Question: I am trying to share a subview as an image. This question combines code from these two questions <URL>.
The view and minimal working example are below. I am trying to share 'SubView', here, the rectangle with the text as an image. The problem is that 'self.uiimage' evaluates to 'nil' whenever I press the button and causes the app to crash.
I that an image can be created because I can add this line of code 'UIImageWriteToSavedPhotosAlbum(self.uiimage!, nil, nil, nil)' in the 'action' of the button and the image gets saved to the photos album.
My best guess is that the 'ActivityViewController' is created when the entire UI is first rendered, at which point 'self.uiimage' would be 'nil'. I suppose I could make 'uiimage' a binding property to 'ActivityViewController', but I would rather not do that since it would complicate creating the activityItems in the parent controller. Any ideas on what I can do to fix this?
'''
import SwiftUI
struct SubView: View {
var body: some View {
VStack{
Text("Hello, world!")
.padding()
Rectangle()
.foregroundColor(.blue)
}
}
}
struct ContentView: View {
@State private var isSharePresented: Bool = false
@State private var rect: CGRect = .zero
@State private var uiimage: UIImage? = nil
var body: some View {
SubView()
.frame(width: 150, height: 150)
.background(RectGetter(rect: $rect))
Button(action: {
self.uiimage = UIApplication.shared.windows[0].rootViewController?.view.asImage(rect: self.rect)
self.isSharePresented = true
}) {
Label("Share", systemImage: "square.and.arrow.up")
}
.sheet(isPresented: $isSharePresented, onDismiss: {
print("Dismiss")
}, content: {
ActivityViewController(activityItems: [self.uiimage!])
})
}
}
struct ActivityViewController: UIViewControllerRepresentable {
var activityItems: [Any]
var applicationActivities: [UIActivity]? = nil
@Environment(\.presentationMode) var presentationMode
func makeUIViewController(context: UIViewControllerRepresentableContext<ActivityViewController>) -> UIActivityViewController {
let controller = UIActivityViewController(activityItems: activityItems, applicationActivities: applicationActivities)
controller.completionWithItemsHandler = { (activityType, completed, returnedItems, error) in
self.presentationMode.wrappedValue.dismiss()
}
return controller
}
func updateUIViewController(_ uiViewController: UIActivityViewController, context: UIViewControllerRepresentableContext<ActivityViewController>) {}
}
struct RectGetter: View {
@Binding var rect: CGRect
var body: some View {
GeometryReader { proxy in
self.createView(proxy: proxy)
}
}
func createView(proxy: GeometryProxy) -> some View {
DispatchQueue.main.async {
self.rect = proxy.frame(in: .global)
}
return Rectangle().fill(Color.clear)
}
}
extension UIView {
func asImage(rect: CGRect) -> UIImage {
let renderer = UIGraphicsImageRenderer(bounds: rect)
return renderer.image { rendererContext in
layer.render(in: rendererContext.cgContext)
}
}
}
struct ContentView_Previews: PreviewProvider {
static var previews: some View {
ContentView()
}
}
'''

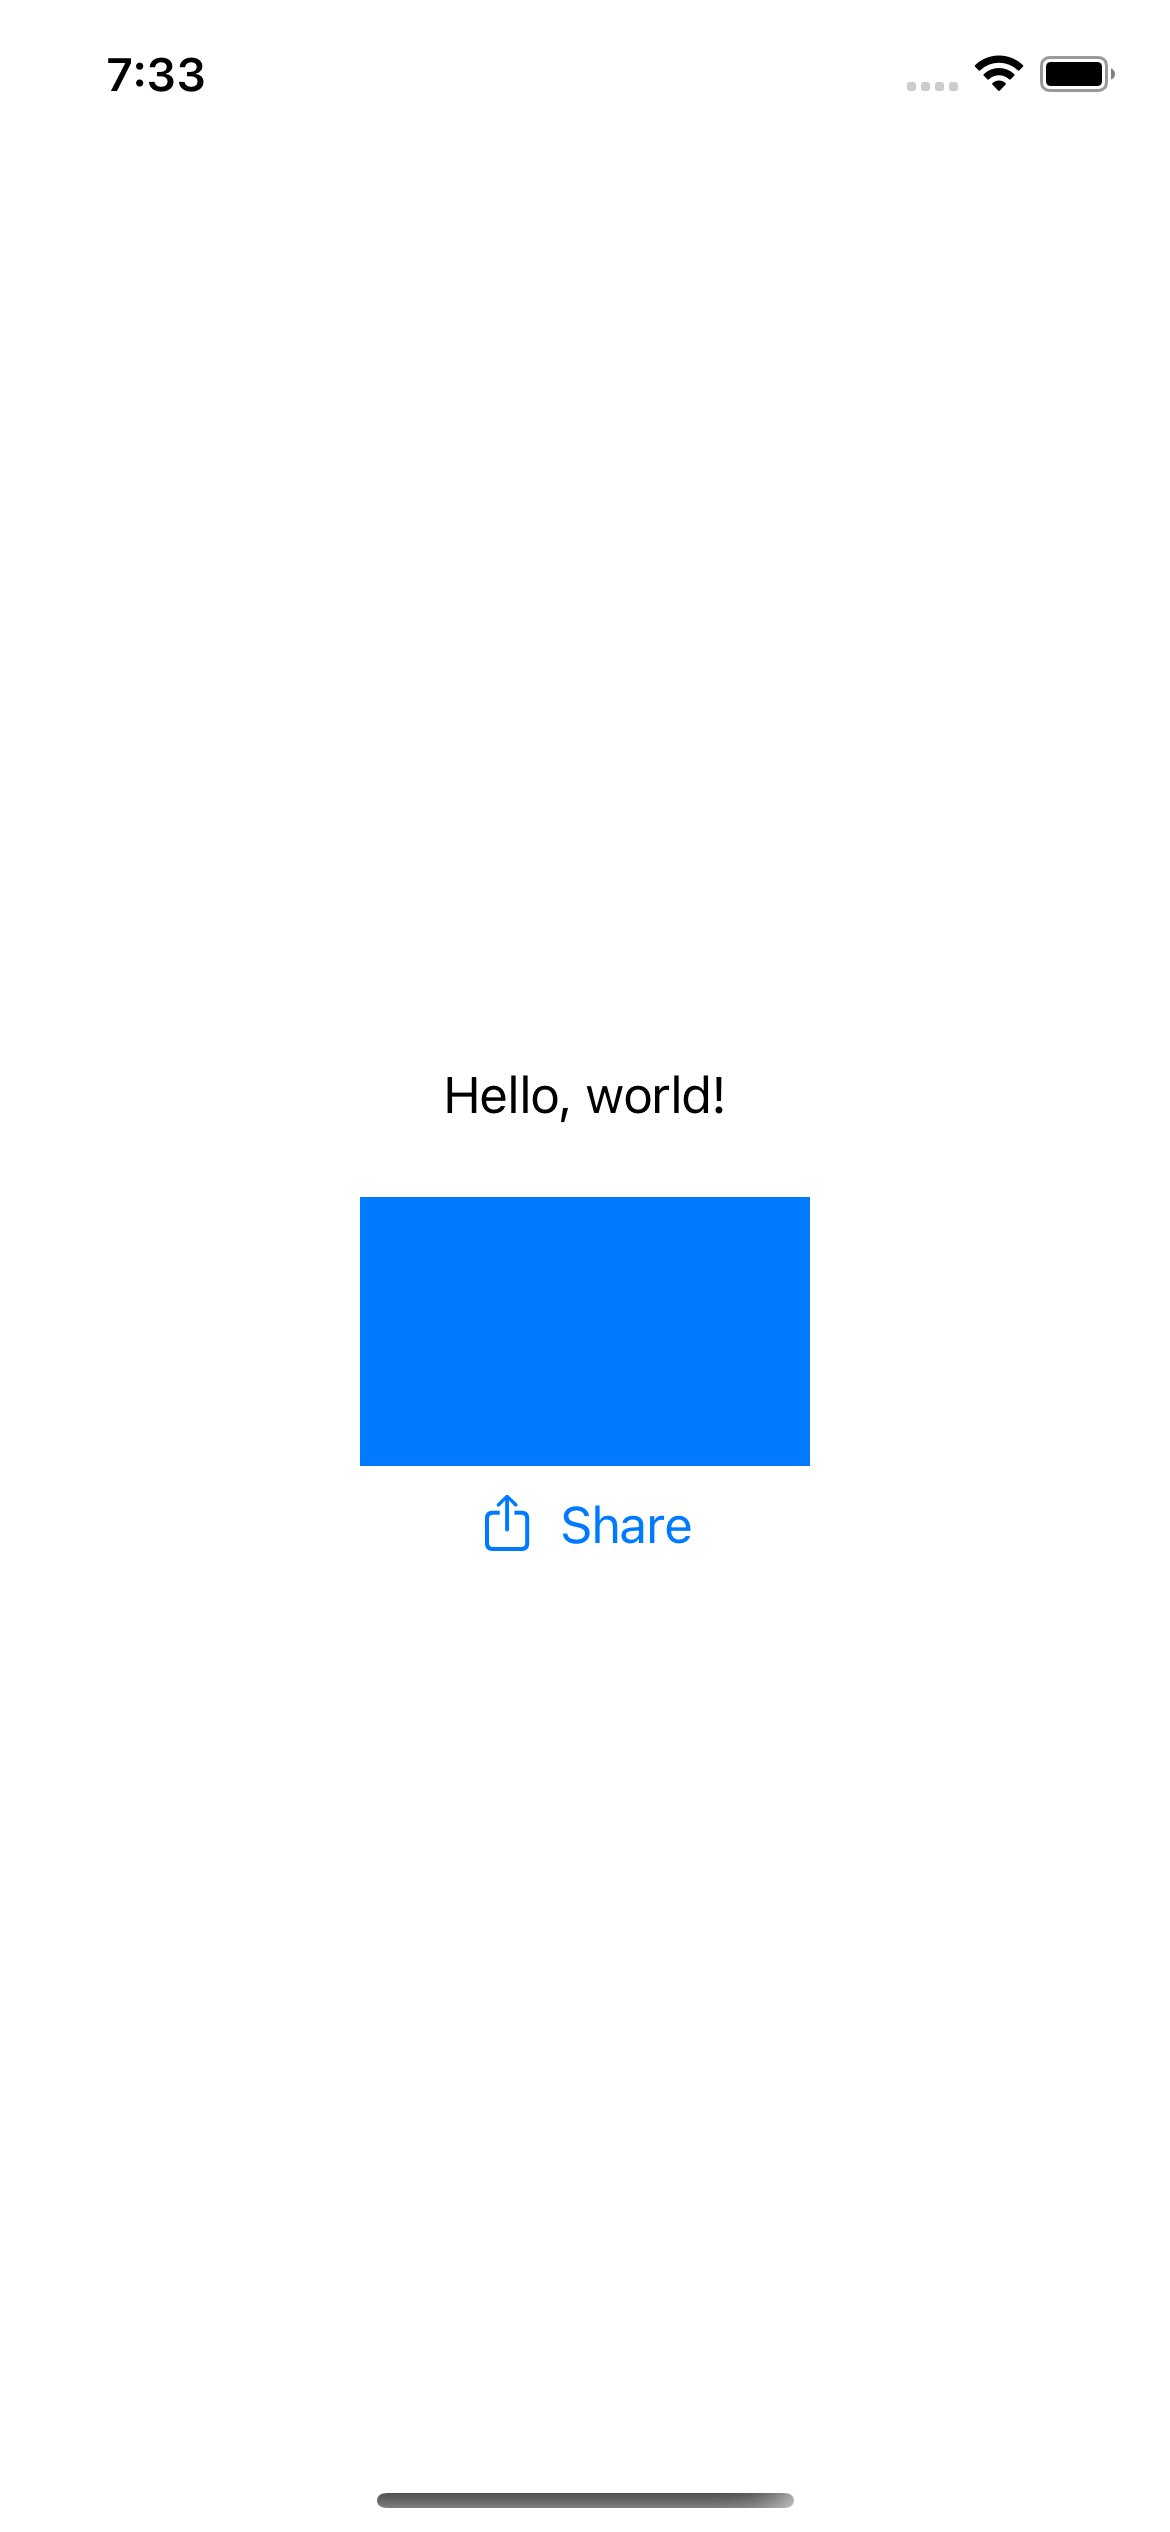
Answer: > My best guess is that the ActivityViewController is created when the entire UI is first rendered
That's pretty much exactly the problem -- SwiftUI sheets sometimes get pre-rendered, before your 'uiimage' is set. Especially when you're working with optionals, <URL> is the more reliable modifier.
The only requirement is to make the image conform to <URL>. The easiest way to do this is probably to make a wrapper struct.
'''
/// Conform to Identifiable.
struct ImageWrapper: Identifiable {
let id = UUID()
var image: UIImage
}
struct ContentView: View {
@State private var rect: CGRect = .zero
@State private var imageWrapper: ImageWrapper?
var body: some View {
SubView()
.frame(width: 150, height: 150)
.background(RectGetter(rect: $rect))
Button(action: {
if let image = UIApplication.shared.windows[0].rootViewController?.view.asImage(rect: self.rect) {
self.imageWrapper = ImageWrapper(image: image)
}
}) {
Label("Share", systemImage: "square.and.arrow.up")
}
/// When 'imageWrapper' is not nil, the sheet will be presented.
.sheet(item: $imageWrapper) { imageWrapper in
ActivityViewController(activityItems: [imageWrapper.image])
}
}
}
'''
Result:
<URL>